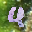
Label: 4